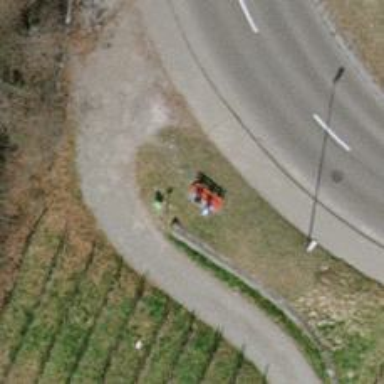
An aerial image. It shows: Red bench.